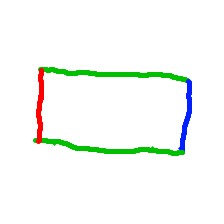
Shape: rectangle